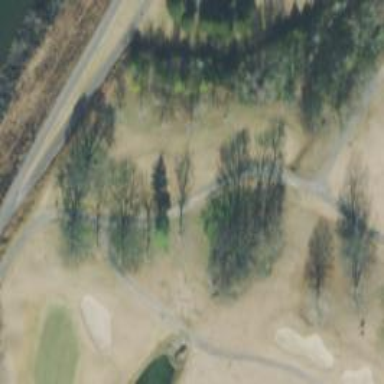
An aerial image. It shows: Golf cartpath that is also road path.